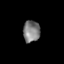
Tissue: lung
Cell type: Others
Senescence score: 0.1614
Nuclear area (px): 357
Mean DAPI intensity: 125.723